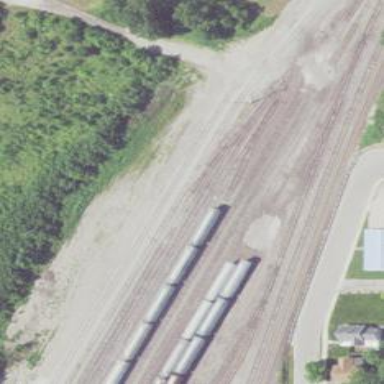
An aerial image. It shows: Railway yard in service.